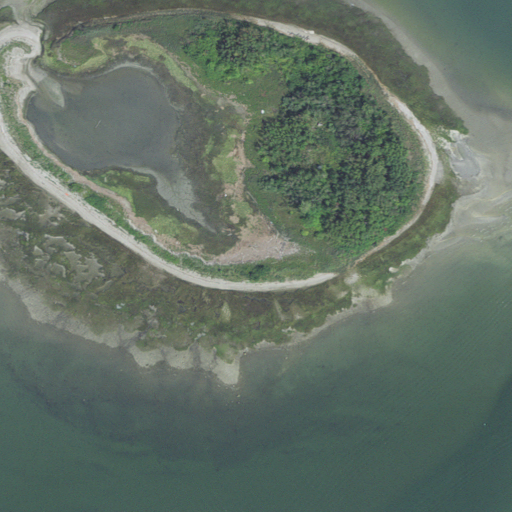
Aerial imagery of island in Massachusetts named Snake Island containing herbaceous wetlands, open water, and grassland